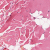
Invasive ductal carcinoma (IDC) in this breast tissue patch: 0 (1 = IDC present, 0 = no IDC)